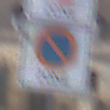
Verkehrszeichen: BeginnEingeschraenktesHalteverbotZone
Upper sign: BeginnZone30
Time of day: Midday
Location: Outdoor (Urban)
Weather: Overcast
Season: NotSpecified
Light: Natural